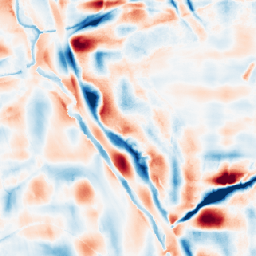
Category: wavelet
Decomposition family: wavelet_dwt
Decomposition parameters: wavelet: sym4
level: 5
Upsampling method: area
Upsampling parameters: scale: 8
Upsampling scale: 8